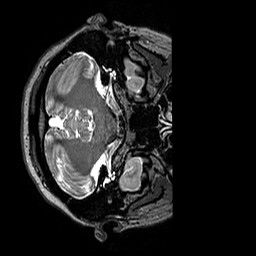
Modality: T2w
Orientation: axial
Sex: female
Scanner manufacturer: siemens
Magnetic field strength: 3 T
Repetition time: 3.2 s
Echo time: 0.409 s